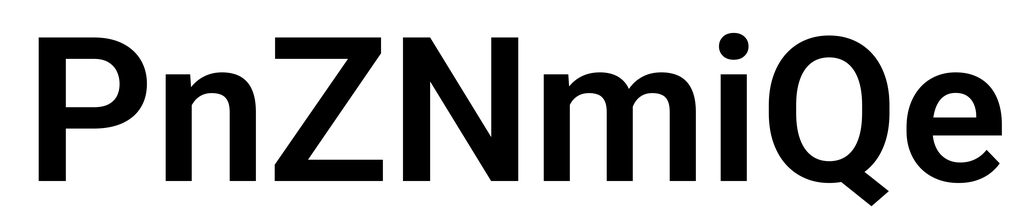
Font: Roboto_SemiBold